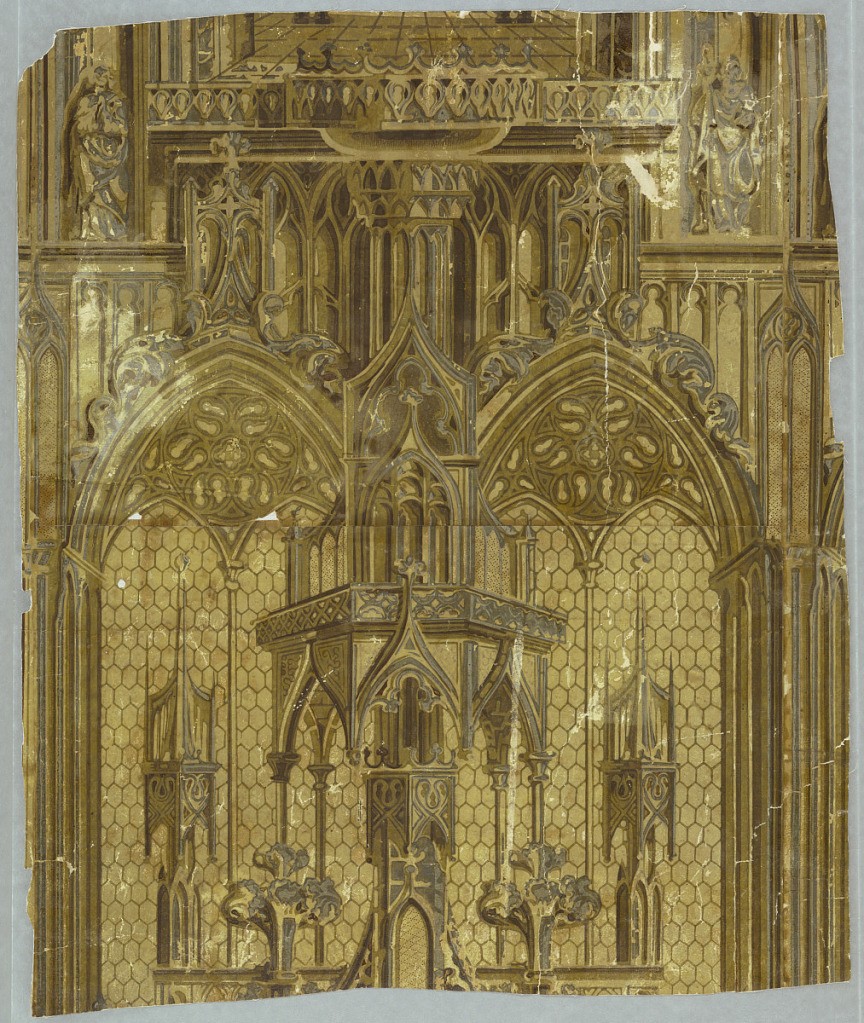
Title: Sidewall
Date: ca. 1855
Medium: Block-printed
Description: A Gothic paper, originally light toned but which has been darkened by varnish. Two motifs alternate vertically. One is a Gothic chamber with vaulted ceilings. The other is composed of a carved stone canopy behind which are two double arched leaded windows. Printed in brown, yellow-brown, yellow-green and slate-blue.